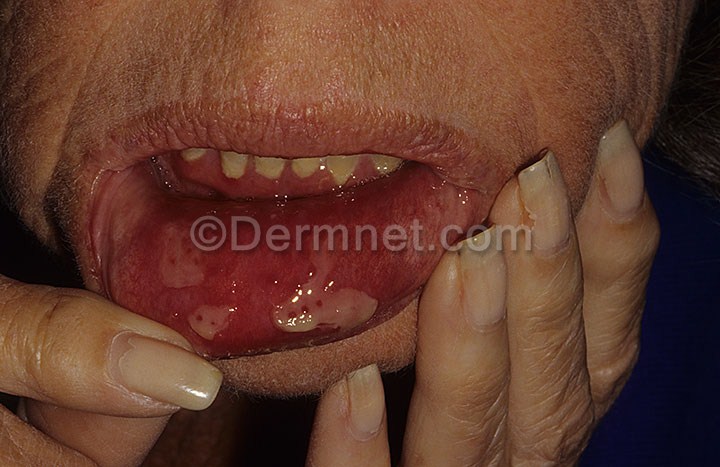
Disease: Bullous Disease Photos